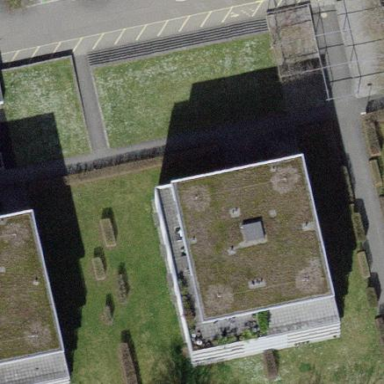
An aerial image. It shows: House with flat roof.